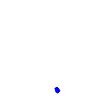
Particle: proton